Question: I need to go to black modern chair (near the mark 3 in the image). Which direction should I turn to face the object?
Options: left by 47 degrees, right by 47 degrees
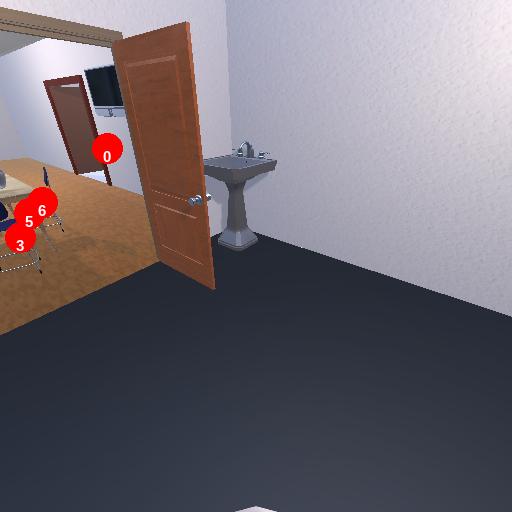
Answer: left by 47 degrees